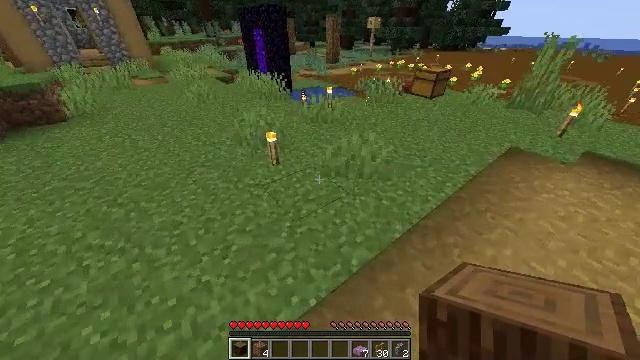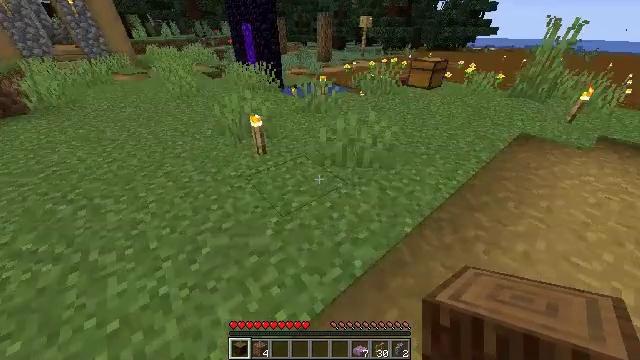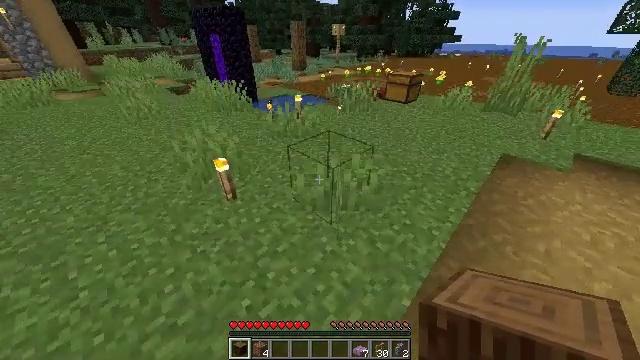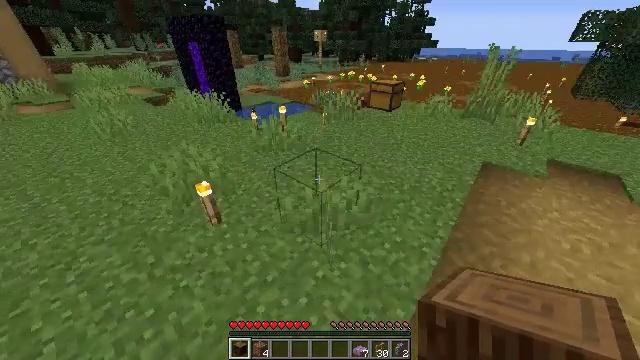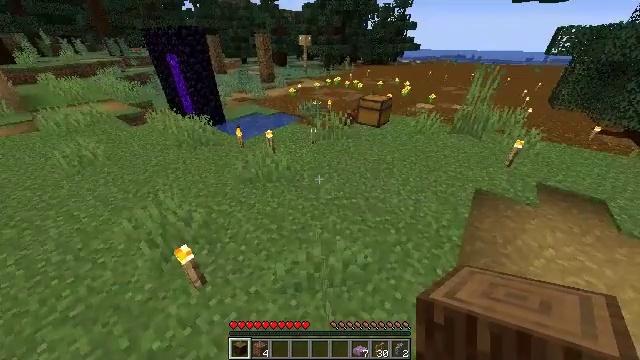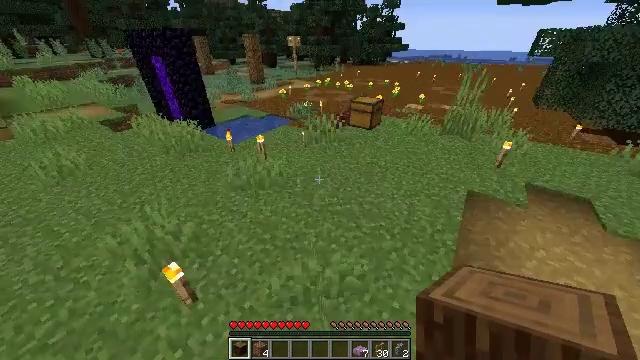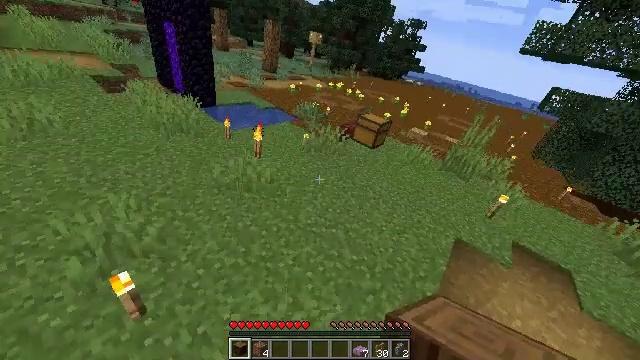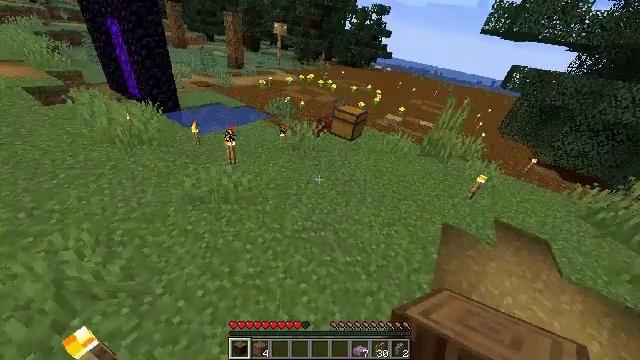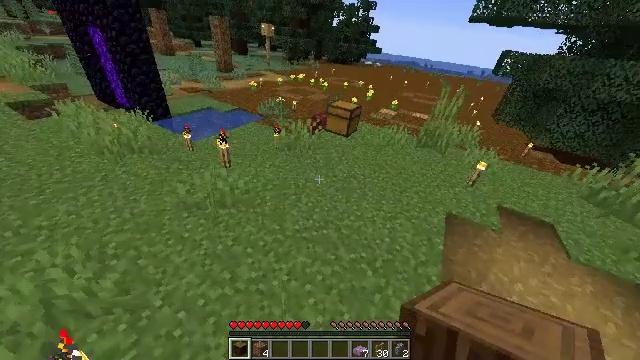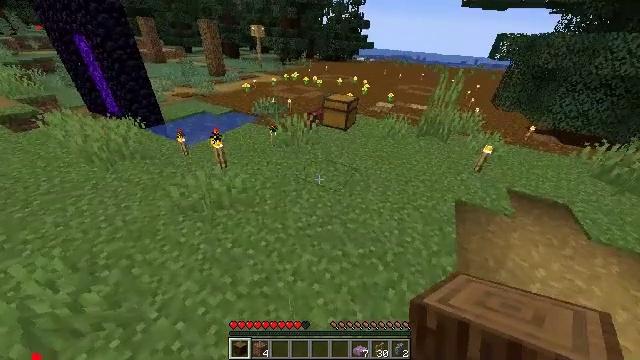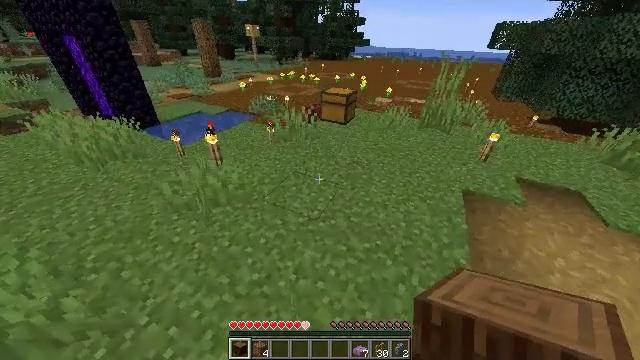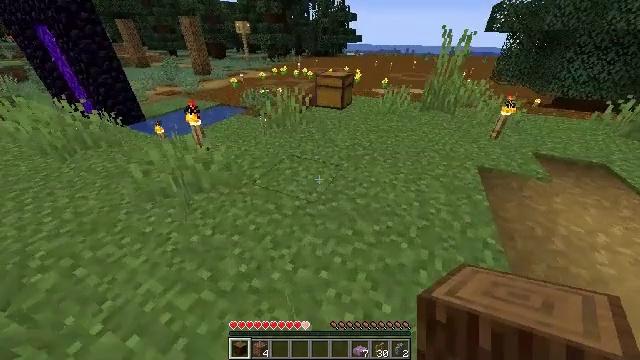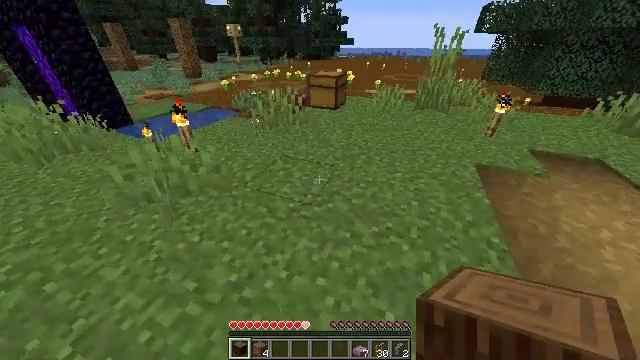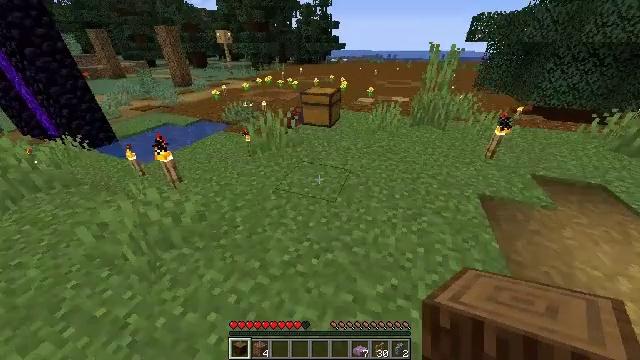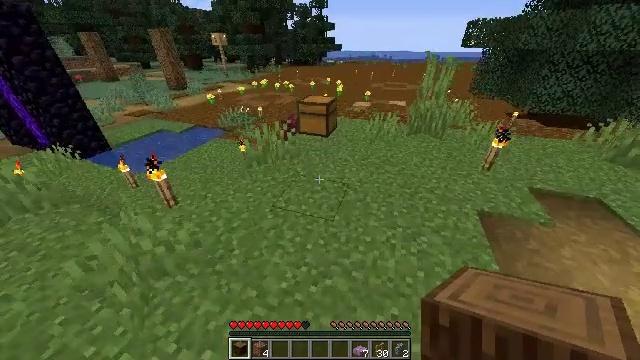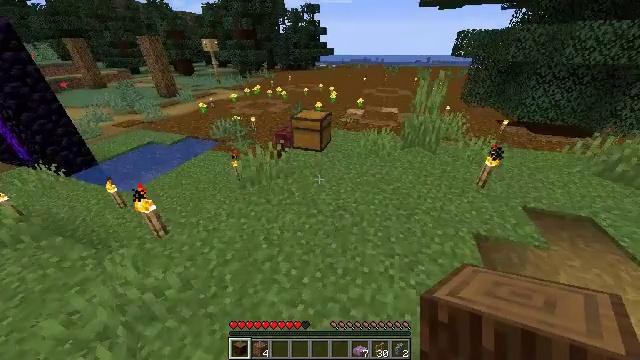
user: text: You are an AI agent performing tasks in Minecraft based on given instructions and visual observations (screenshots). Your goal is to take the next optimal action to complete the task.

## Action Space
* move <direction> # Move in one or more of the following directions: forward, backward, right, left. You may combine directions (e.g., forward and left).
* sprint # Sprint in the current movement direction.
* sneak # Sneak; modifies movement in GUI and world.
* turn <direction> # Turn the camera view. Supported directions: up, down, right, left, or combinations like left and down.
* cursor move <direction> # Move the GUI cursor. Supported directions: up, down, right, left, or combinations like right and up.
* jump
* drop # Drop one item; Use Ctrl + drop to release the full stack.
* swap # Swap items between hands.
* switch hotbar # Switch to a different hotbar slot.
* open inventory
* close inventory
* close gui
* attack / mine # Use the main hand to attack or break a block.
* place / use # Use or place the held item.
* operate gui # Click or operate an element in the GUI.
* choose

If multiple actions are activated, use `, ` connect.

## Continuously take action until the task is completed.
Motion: motion action
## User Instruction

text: Clear the fire from the area.
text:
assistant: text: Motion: move forward, sprint, turn right, jump
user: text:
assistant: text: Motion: move forward, sprint, turn right and up, jump
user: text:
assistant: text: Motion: move forward, sprint, turn right, jump
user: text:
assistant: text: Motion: move forward, sprint, turn right, jump
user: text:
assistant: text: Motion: move forward, sprint, turn right, jump
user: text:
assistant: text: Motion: move forward, sprint, turn right, jump
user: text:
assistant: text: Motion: move forward, sprint, turn right, jump
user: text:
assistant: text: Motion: move forward, sprint, jump
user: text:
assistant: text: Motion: move forward, sprint, jump
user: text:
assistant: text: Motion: move forward, sprint, jump
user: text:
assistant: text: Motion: move forward, sprint, jump
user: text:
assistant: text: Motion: move forward, sprint, turn right, jump
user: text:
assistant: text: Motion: move forward, sprint, turn right, jump
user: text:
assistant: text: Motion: move forward, sprint, jump
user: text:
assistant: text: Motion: move forward, sprint, turn right, jump
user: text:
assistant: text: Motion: move forward, sprint, jump
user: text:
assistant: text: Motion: move forward, sprint
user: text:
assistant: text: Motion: move forward, sprint
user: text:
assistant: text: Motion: move forward, sprint
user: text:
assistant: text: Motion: move forward, sprint
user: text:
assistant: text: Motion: move forward, turn up
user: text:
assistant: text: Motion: move forward, turn up
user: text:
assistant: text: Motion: move forward, turn up
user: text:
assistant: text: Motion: move forward, use / place
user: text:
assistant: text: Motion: move forward, use / place
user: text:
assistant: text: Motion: turn right and up, use / place
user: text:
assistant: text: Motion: turn up
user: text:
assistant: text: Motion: no_op
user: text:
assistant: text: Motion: no_op
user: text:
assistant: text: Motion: no_op